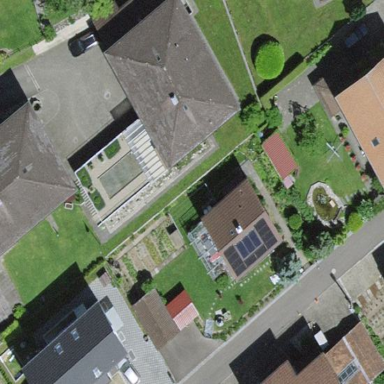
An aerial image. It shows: Garage.